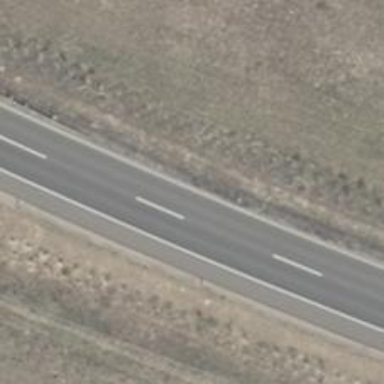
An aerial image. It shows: Asphalt motorway link.